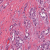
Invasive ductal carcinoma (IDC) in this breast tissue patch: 1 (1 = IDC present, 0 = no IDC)